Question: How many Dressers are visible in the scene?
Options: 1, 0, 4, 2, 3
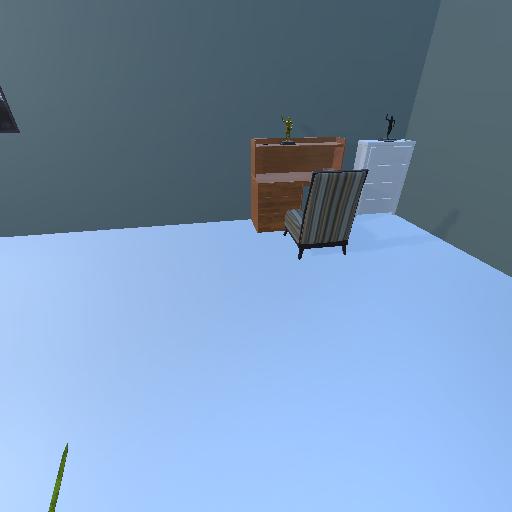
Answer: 1